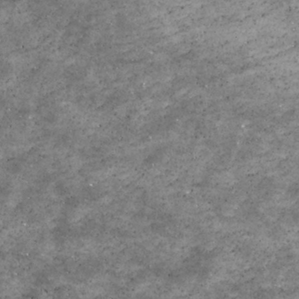
Label: non_frost